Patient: sex F, age 43
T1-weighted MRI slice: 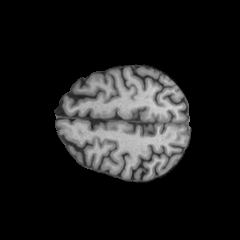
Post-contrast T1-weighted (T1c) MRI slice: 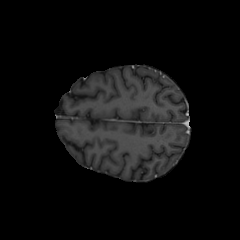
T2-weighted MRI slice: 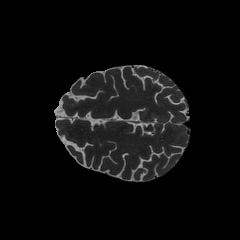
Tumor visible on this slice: no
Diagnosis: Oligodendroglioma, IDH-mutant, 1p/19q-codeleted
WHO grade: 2